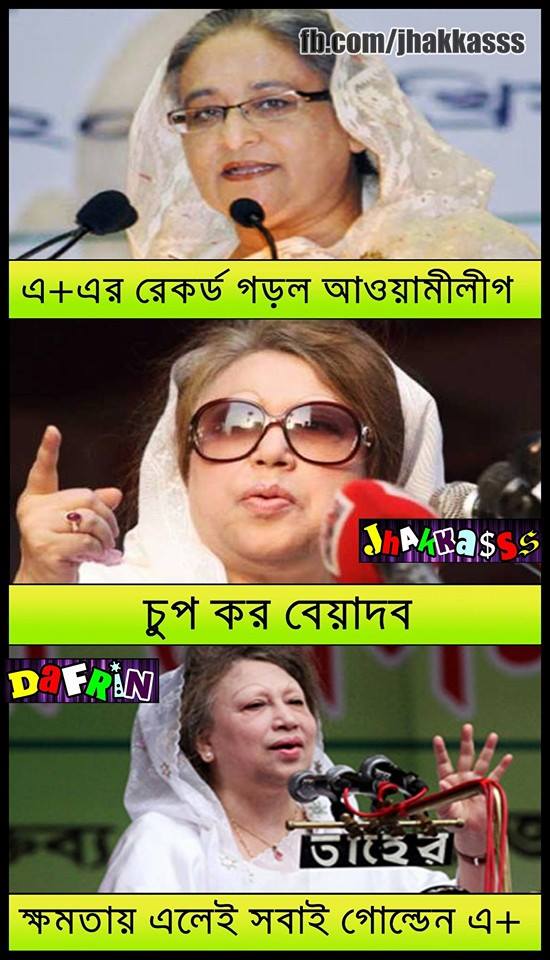
Caption: এ+ এর রেকর্ড গড়ল আওয়ামীলীগ চুপ কর বেয়াদব ক্ষমতায় এলেই সবাই গোল্ডেন এ+
Label: non-hate